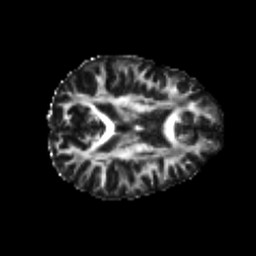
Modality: FA
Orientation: axial
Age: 23
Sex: female
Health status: healthy
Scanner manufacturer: philips
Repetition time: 7.388 s
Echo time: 0.08599 s